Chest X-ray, AP view. Patient: 33 years old, sex M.
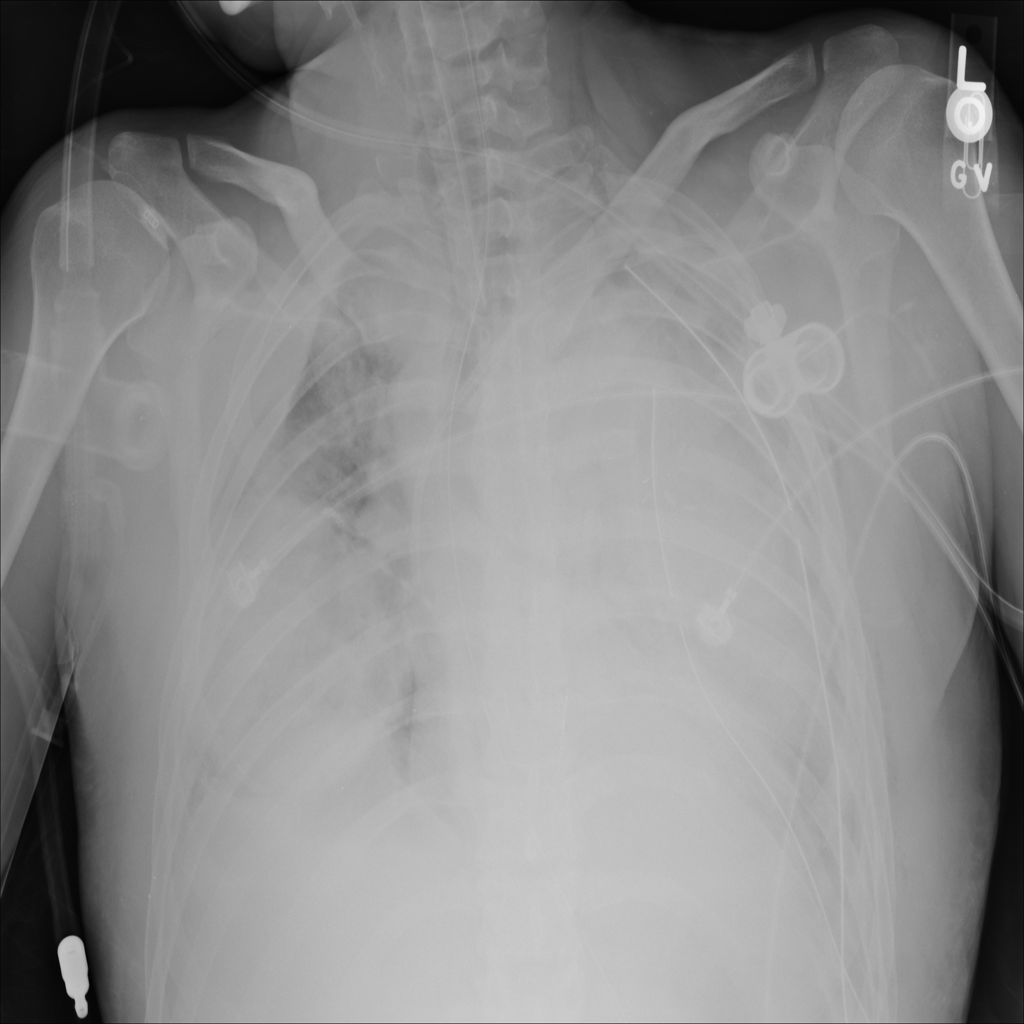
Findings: No Finding